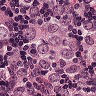
Metastatic tissue present: yes